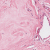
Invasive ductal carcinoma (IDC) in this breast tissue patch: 0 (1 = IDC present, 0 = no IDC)